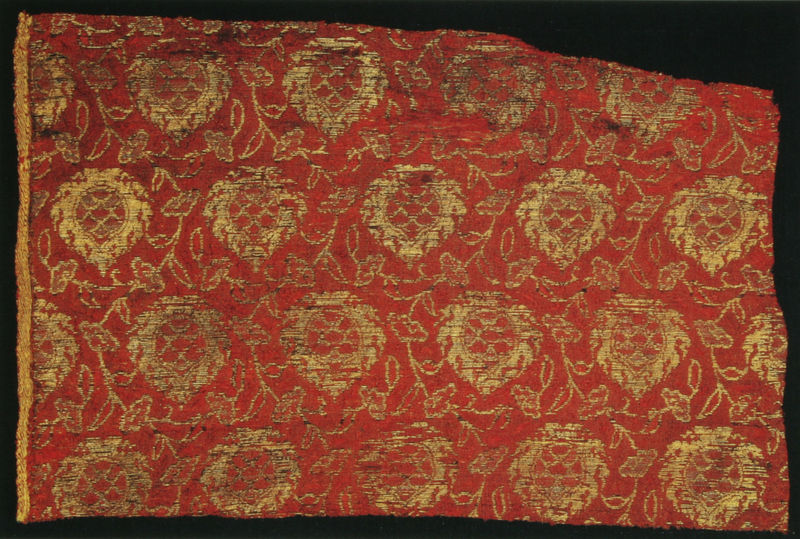
Titel: Tuch mit Lotusblüten aus Iran
Standort: Berlin
Institution: Kunstgewerbemuseum
Schlagwörter: blätter, gelb, blume, blumen, geschwungen, schmuck, schwarz, blüte, blüten, rot, tuch, muster, ornament, teppich, vorhang, gitter, fransen, gold, stickerei, stoff, stoffe, decke, saum, blatt, pflanzen, seide, kreis, rund, ranken, fahne, flagge, rand, kissen, bordüre, tapete, wandteppich, detail, dekor, floral, ornamente, verzierung, foto, fotografie, orient, symmetrisch, kreise, brokat, ranke, photo, kaputt, arabisch, golden, fäden, hopfen, gewebe, vegetabil, textil, gewebt, islam, weben, zapfen, weberei, unvollständig, goldfäden, behang, rapport, rest, durchwirkt, ggelb, möbelstoff, schwerer, seode, sesselbezug, stoddrest, stoffbespannung, stoffmuster, stoffrest, teppih, wandbelag, webkante, gabilen, gabelin, gabbelin